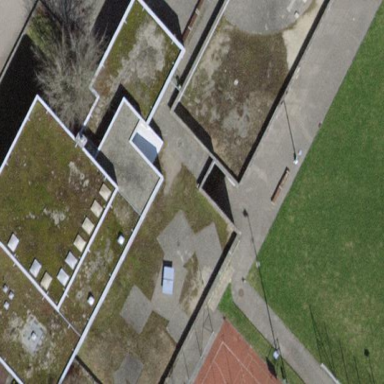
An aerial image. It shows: School building.